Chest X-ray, PA view. Patient: 50 years old, sex M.
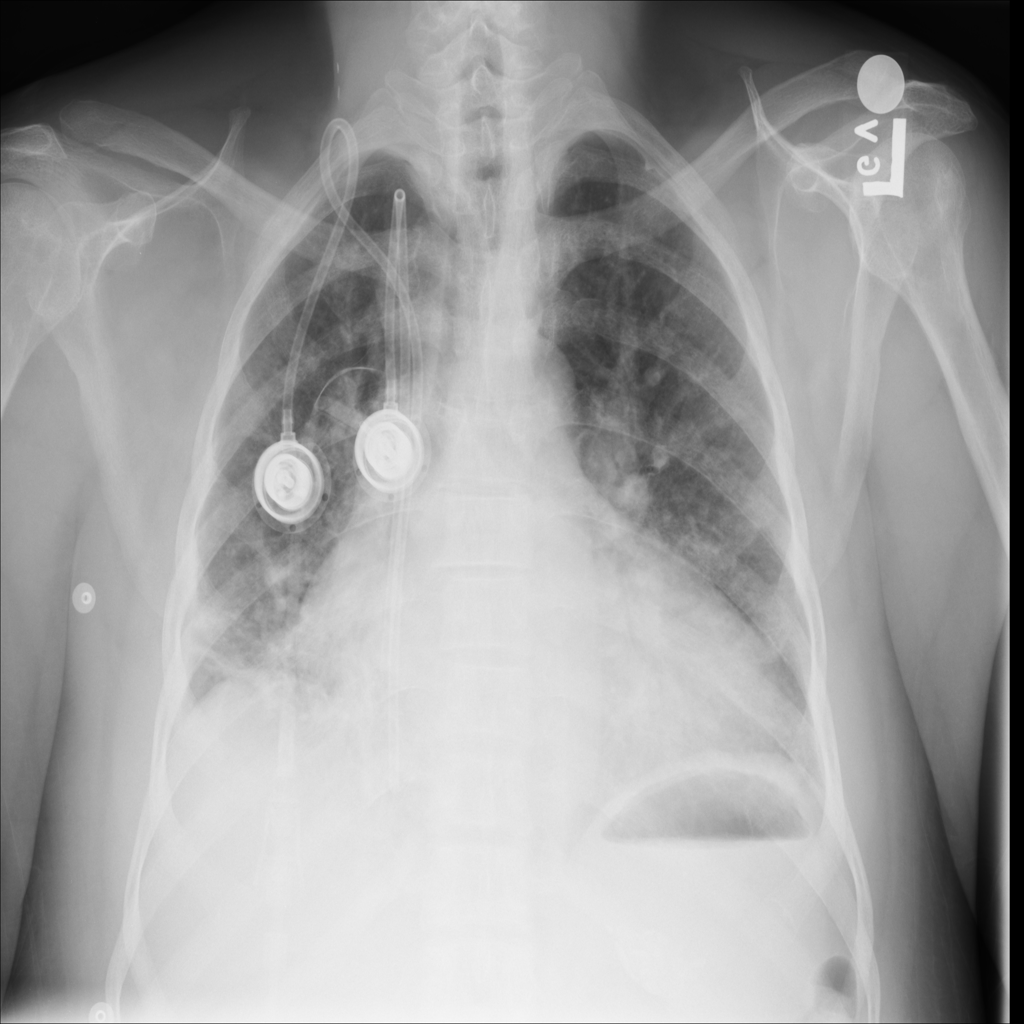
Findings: No Finding